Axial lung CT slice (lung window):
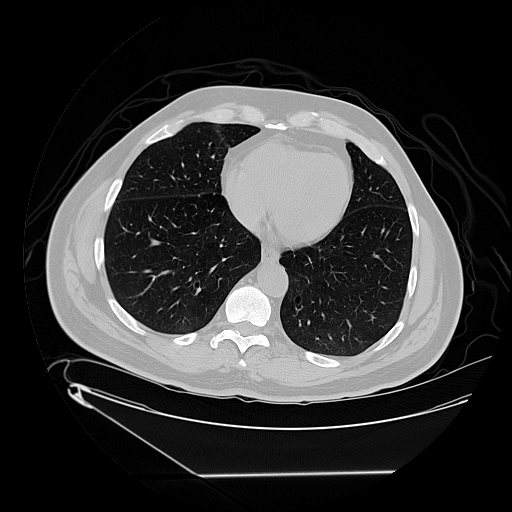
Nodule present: no